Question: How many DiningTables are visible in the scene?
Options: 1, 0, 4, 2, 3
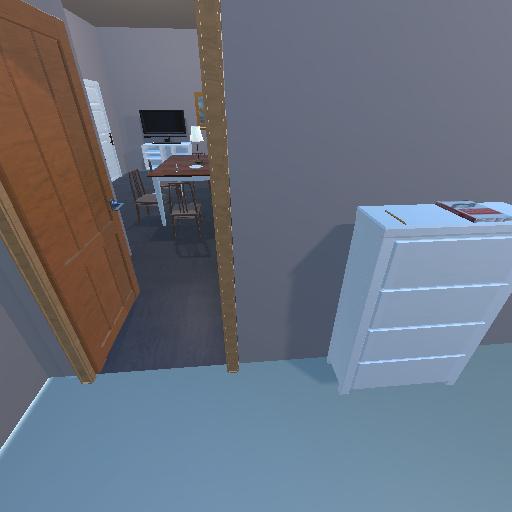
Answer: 1